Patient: sex M, age 57
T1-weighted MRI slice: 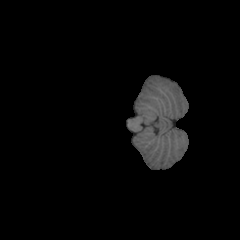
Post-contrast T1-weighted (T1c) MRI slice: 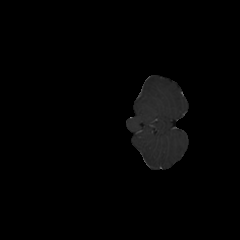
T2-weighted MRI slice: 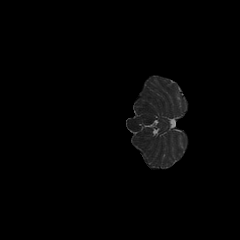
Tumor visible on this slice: no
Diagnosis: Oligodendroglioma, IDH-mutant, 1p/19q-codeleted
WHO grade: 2